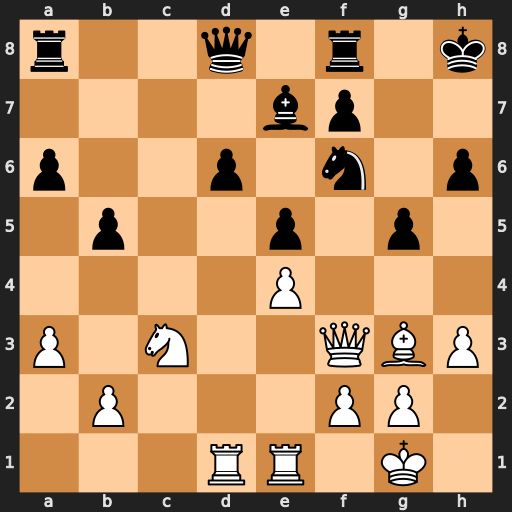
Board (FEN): r2q1r1k/4bp2/p2p1n1p/1p2p1p1/4P3/P1N2QBP/1P3PP1/3RR1K1
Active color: w
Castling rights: -
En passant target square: -
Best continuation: Bxe5 dxe5 Rxd8